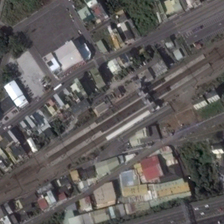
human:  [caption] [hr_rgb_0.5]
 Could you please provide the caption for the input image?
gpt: some buildings and green trees are in two sides of a railway station .

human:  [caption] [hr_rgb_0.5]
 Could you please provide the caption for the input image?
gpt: some buildings and green trees are in two sides of a railway station .

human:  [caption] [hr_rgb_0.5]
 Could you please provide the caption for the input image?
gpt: some buildings and green trees are in two sides of a railway station .

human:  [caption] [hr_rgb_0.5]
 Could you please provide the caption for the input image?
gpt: some buildings and green trees are in two sides of a railway station .

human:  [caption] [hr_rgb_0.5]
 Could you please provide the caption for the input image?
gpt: some buildings and green trees are in two sides of a railway station .